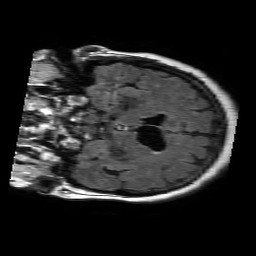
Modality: FLAIR
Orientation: coronal
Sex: female
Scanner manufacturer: philips
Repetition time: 11 s
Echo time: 0.125 s